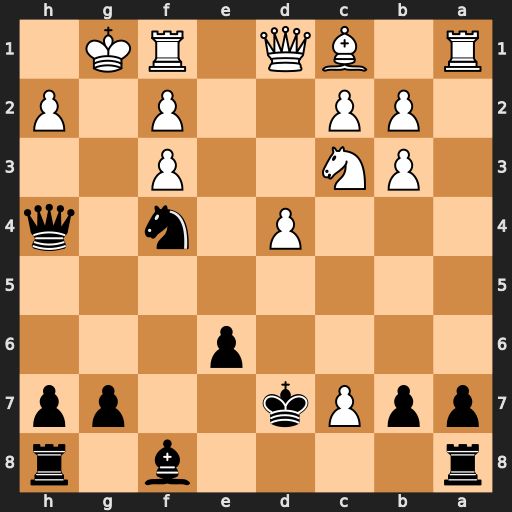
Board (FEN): r4b1r/ppPk2pp/4p3/8/3P1n1q/1PN2P2/1PP2P1P/R1BQ1RK1
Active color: b
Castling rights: -
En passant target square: -
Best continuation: Qg5+ Kh1 Qg2#